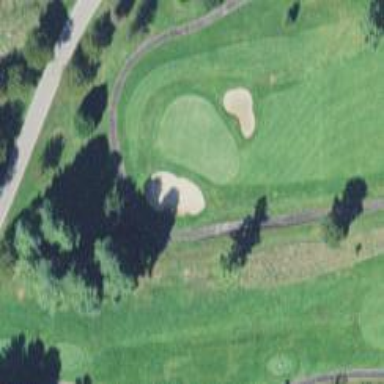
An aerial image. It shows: Golf hole.